Question: My vim editor highlight only 128 characters in string.
In my .vimrc file I set syntax enable. When I change color scheme it's the same 128 characters highlighting.

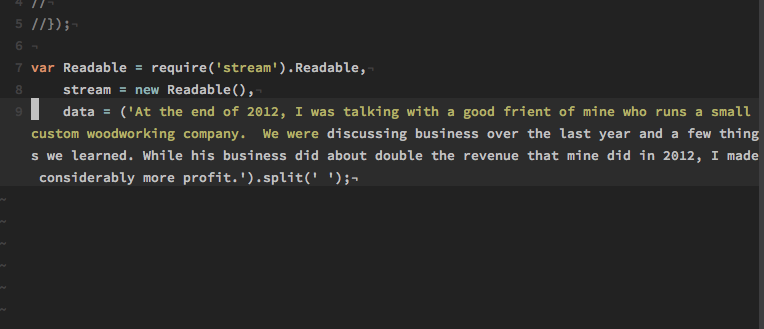
Answer: Check your .vimrc. I suspect you have 'set synmaxcol=128'. Or maybe it's a weird default on your system. In vim do :help synmaxcol for more details.